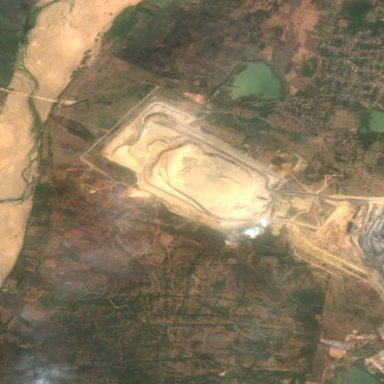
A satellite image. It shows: Spoil heap that is man-made.